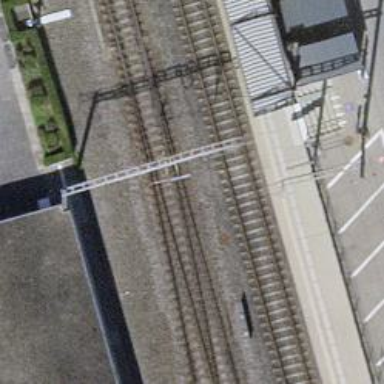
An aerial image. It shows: Railway switch.